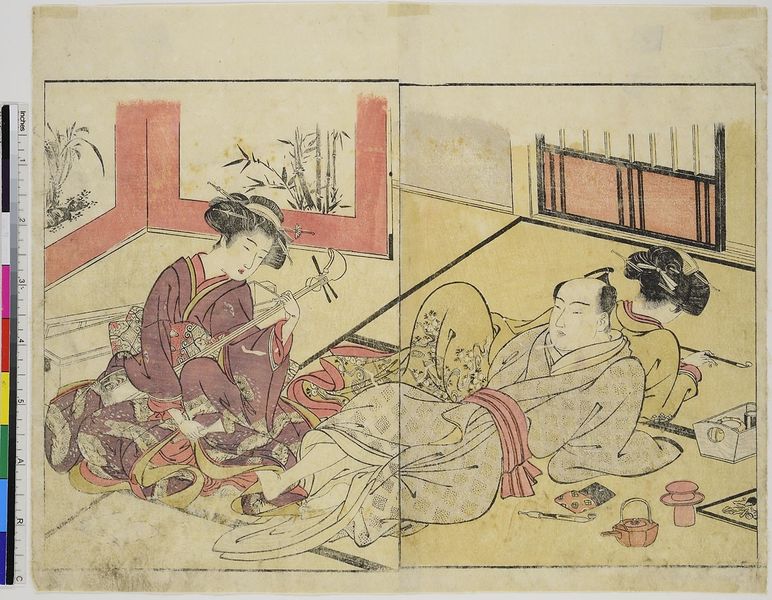
Künstler: Katsukawa Shunsh&#x14D;
Standort: Hamburg
Institution: Museum für Kunst und Gewerbe Hamburg
Schlagwörter: fuß, mann, weiß, frauen, gelb, menschen, fenster, frau, raum, schwarz, zeichnung, zimmer, haus, rot, teppich, trinken, figur, interieur, innen, musik, holzschnitt, japan, liegen, farbe, spielen, pfeife, musizieren, tee, japanisch, druck, druckgraphik, druckgrafik, stich, säbel, asiatisch, tinte, tracht, chinesisch, china, liebespaar, liebende, bambus, teekanne, mandoline, zeit, musikerin, farbholzschnitt, kimono, volkstracht, edo, musi, saiteninstrumente, reproduktionen, tabakspfeife, lieged, druckerzeugnisse, hausinneres, shamisen